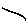
Label: line